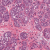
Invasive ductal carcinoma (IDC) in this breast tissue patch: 0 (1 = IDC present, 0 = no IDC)